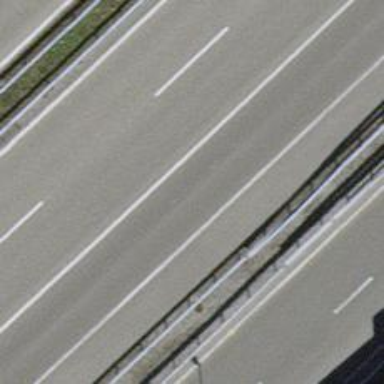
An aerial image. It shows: Asphalt motorway link.